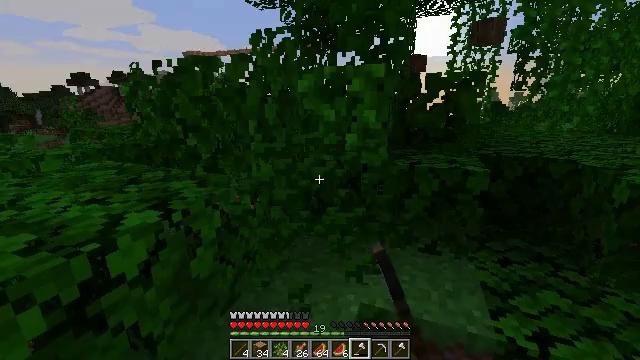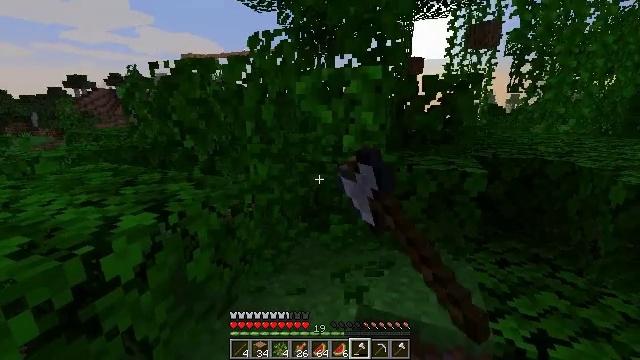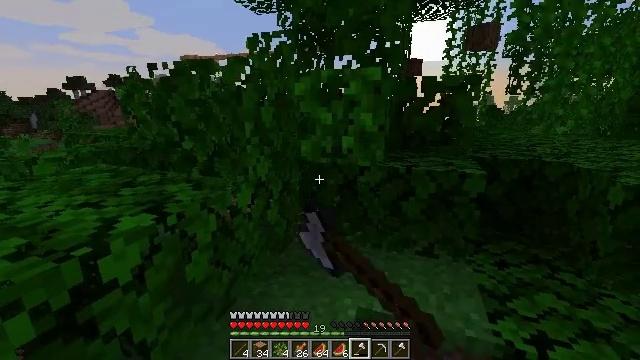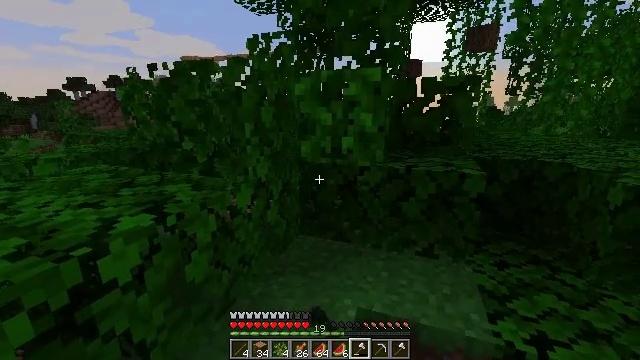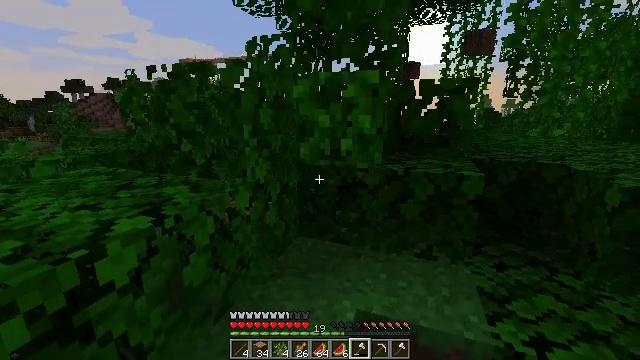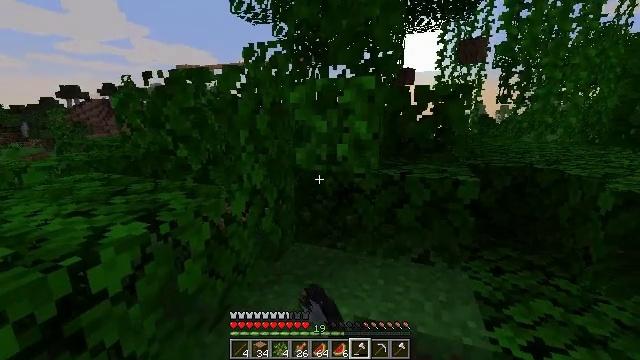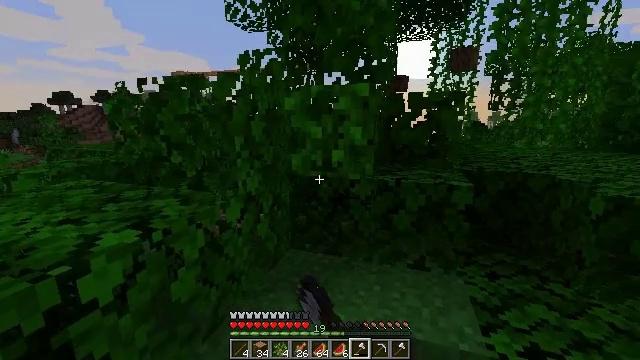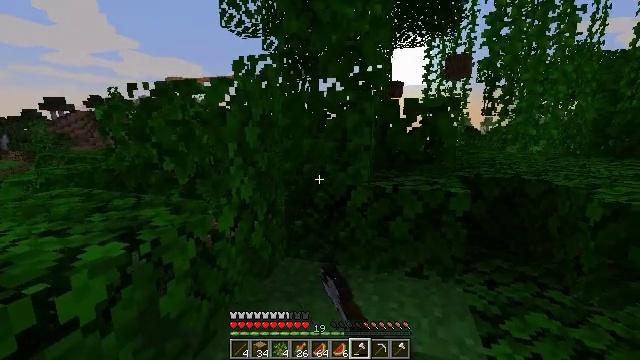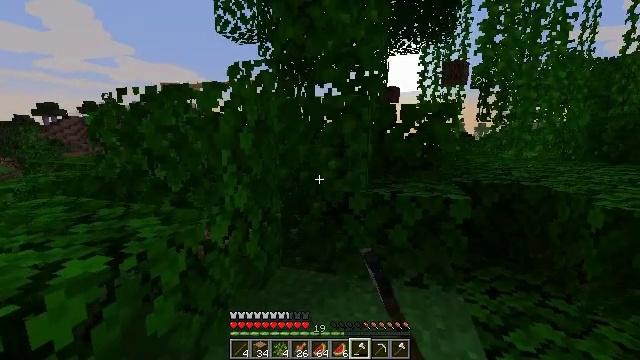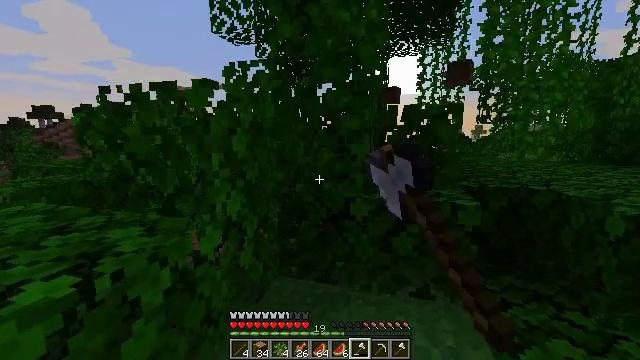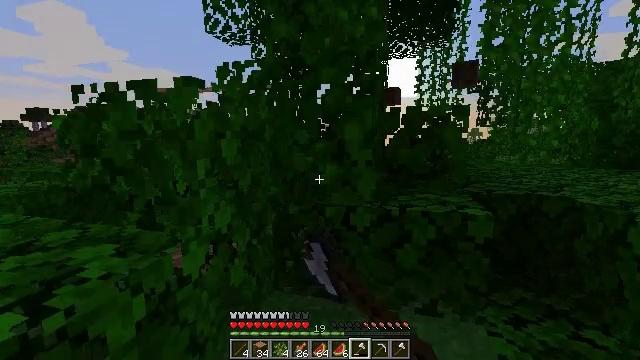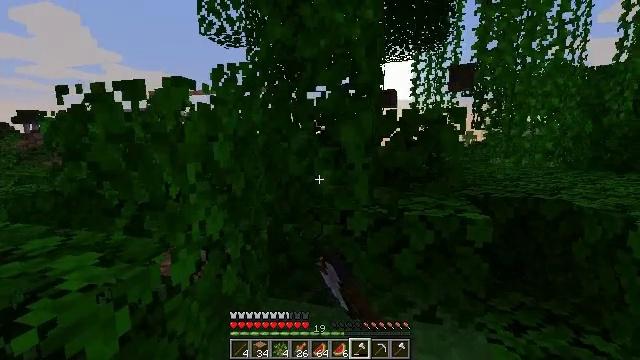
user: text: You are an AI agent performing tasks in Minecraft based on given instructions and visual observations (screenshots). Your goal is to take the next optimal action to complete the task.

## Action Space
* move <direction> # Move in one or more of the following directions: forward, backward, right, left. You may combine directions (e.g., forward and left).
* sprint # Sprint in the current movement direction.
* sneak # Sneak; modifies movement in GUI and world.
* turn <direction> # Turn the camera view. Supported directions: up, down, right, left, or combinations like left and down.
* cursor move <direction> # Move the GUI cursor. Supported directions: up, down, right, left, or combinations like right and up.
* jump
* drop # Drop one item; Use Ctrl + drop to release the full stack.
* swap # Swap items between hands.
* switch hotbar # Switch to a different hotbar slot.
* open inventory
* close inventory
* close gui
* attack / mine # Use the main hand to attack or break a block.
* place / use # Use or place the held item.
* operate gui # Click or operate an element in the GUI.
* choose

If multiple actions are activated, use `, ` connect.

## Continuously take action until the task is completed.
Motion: motion action
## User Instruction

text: Gather vines from trees or structures.
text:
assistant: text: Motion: attack / mine
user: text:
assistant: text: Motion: attack / mine
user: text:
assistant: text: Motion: attack / mine
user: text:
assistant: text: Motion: attack / mine
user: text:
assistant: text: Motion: turn up, attack / mine
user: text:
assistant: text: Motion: turn right and up, attack / mine
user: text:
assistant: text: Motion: move forward, turn right and up, attack / mine
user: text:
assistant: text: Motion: move forward, turn up, attack / mine
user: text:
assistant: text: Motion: move forward, attack / mine
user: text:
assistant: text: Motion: attack / mine
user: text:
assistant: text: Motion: attack / mine
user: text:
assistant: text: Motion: attack / mine